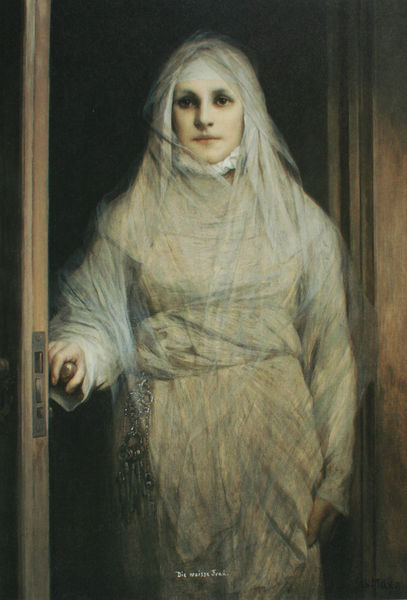
Titel: Die weisse Frau
Künstler: Gabriel von Max
Institution: Privatbesitz
Schlagwörter: dunkel, gemälde, hand, weiß, braun, frau, mund, nase, schwarz, tür, blick, schleier, augen, falten, gesicht, kleidung, rahmen, halskrause, realismus, tücher, person, griff, tote, nonne, türgriff, türschloss, erscheinung, schlüssel, unheimlich, geist, hülle, öl auf leinwand, 19. jahrhundert, 18. jahrhundert, 20:jahrhundert, die weisse frau, grußelig